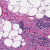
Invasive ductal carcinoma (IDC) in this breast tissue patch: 1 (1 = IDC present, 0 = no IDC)